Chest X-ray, PA view. Patient: 26 years old, sex F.
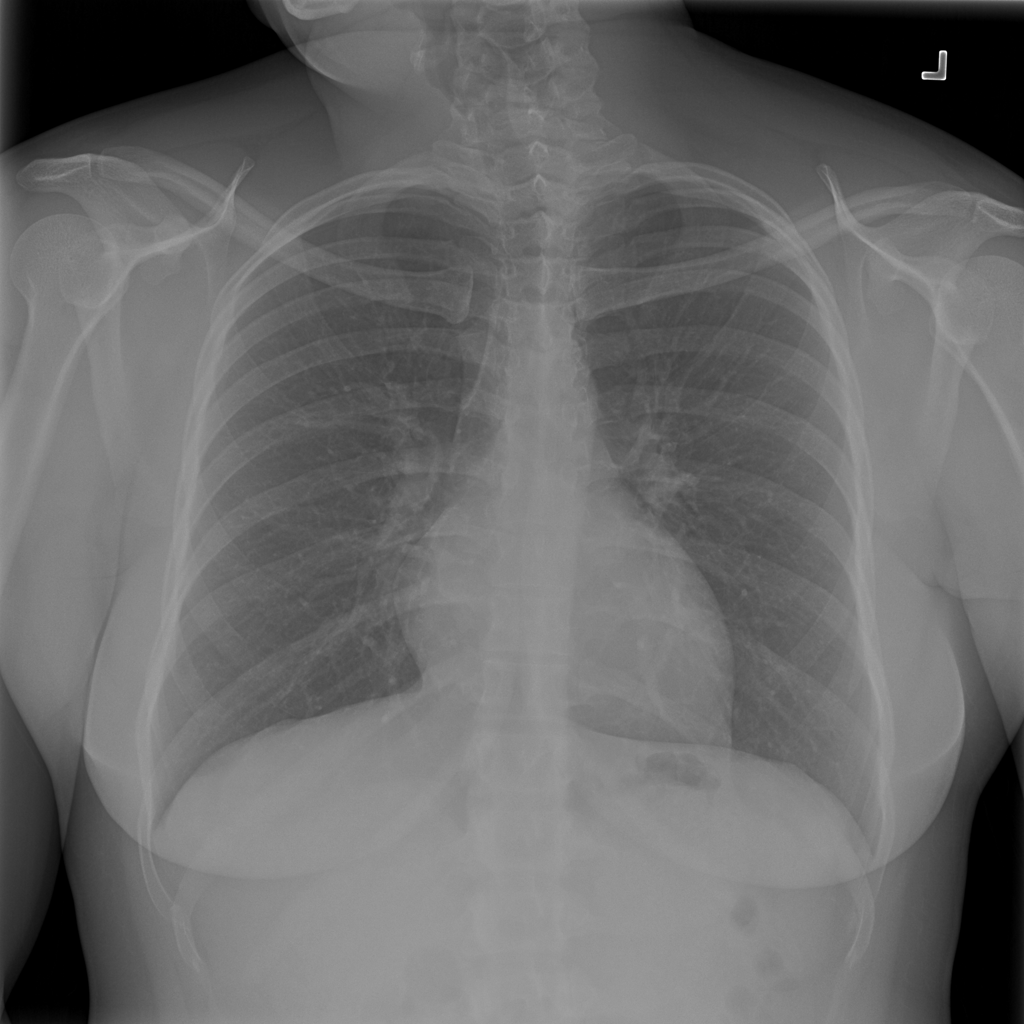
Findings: No Finding